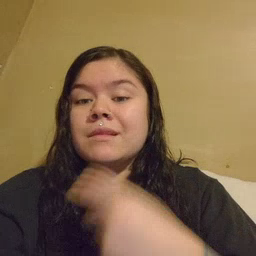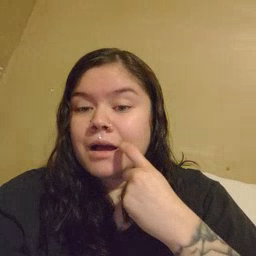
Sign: glasswindow